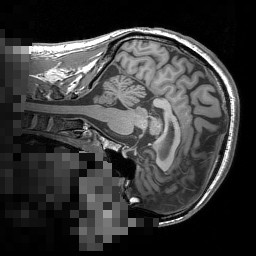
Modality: T1w
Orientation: sagittal
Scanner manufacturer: siemens
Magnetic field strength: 3 T
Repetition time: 1.5 s
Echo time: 0.00291 s